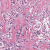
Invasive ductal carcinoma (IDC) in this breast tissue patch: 1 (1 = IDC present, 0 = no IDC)